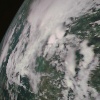
Label: cloud